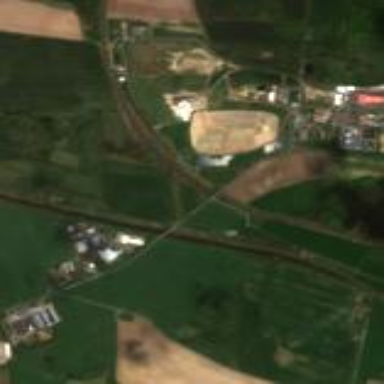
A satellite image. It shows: Landfill site surrounded by fence.